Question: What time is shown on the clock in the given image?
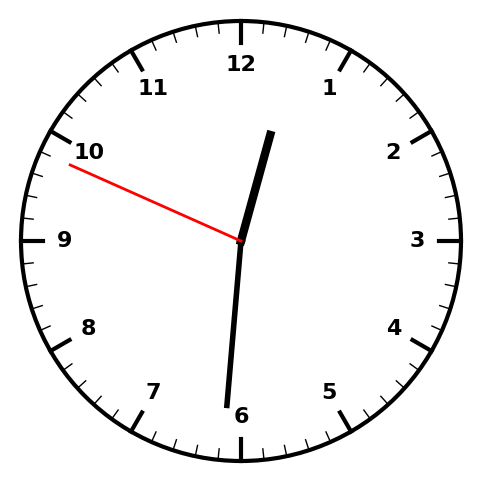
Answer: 12:30:49